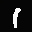
Label: 1